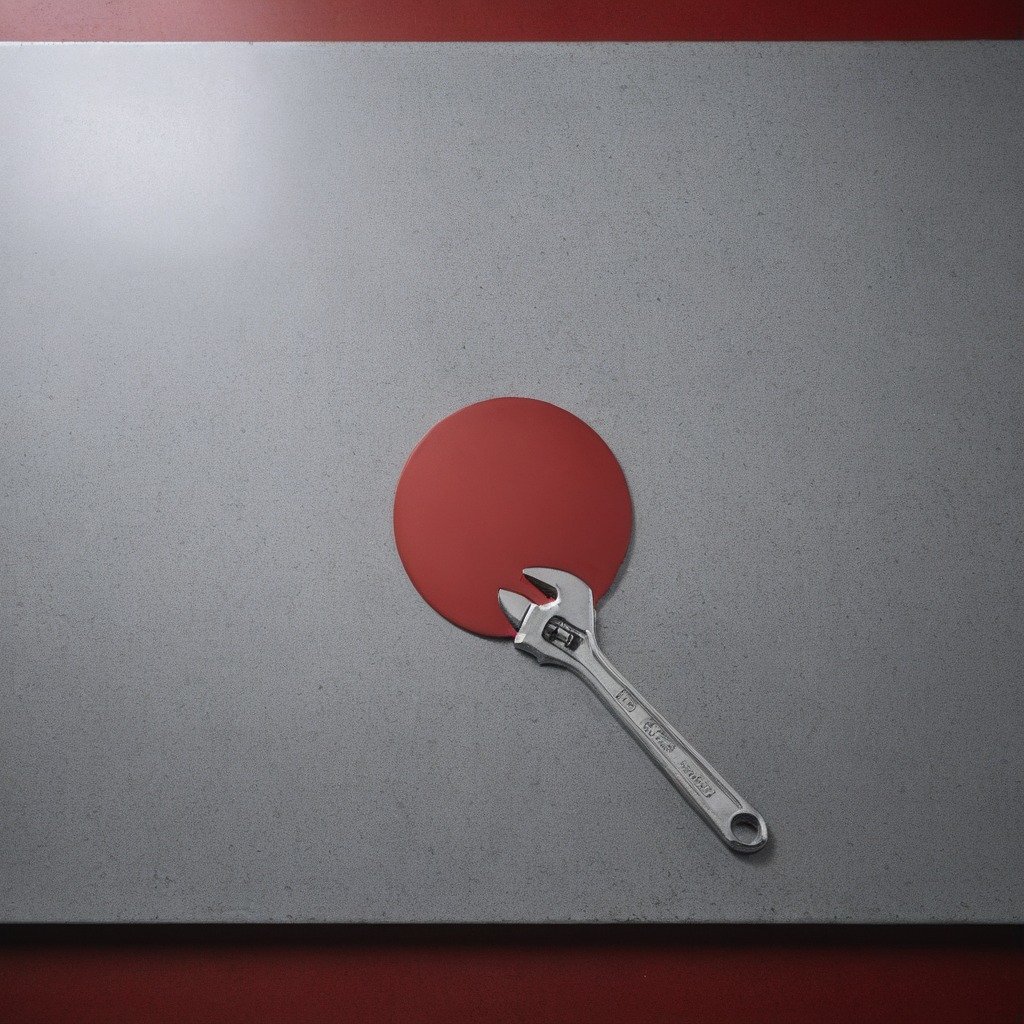
An wrench is lying on the clean granite tabletop covered with a red rubber mat inside a workshop under bright overhead lighting crisp shadows high clarity worn but beneath the mat.